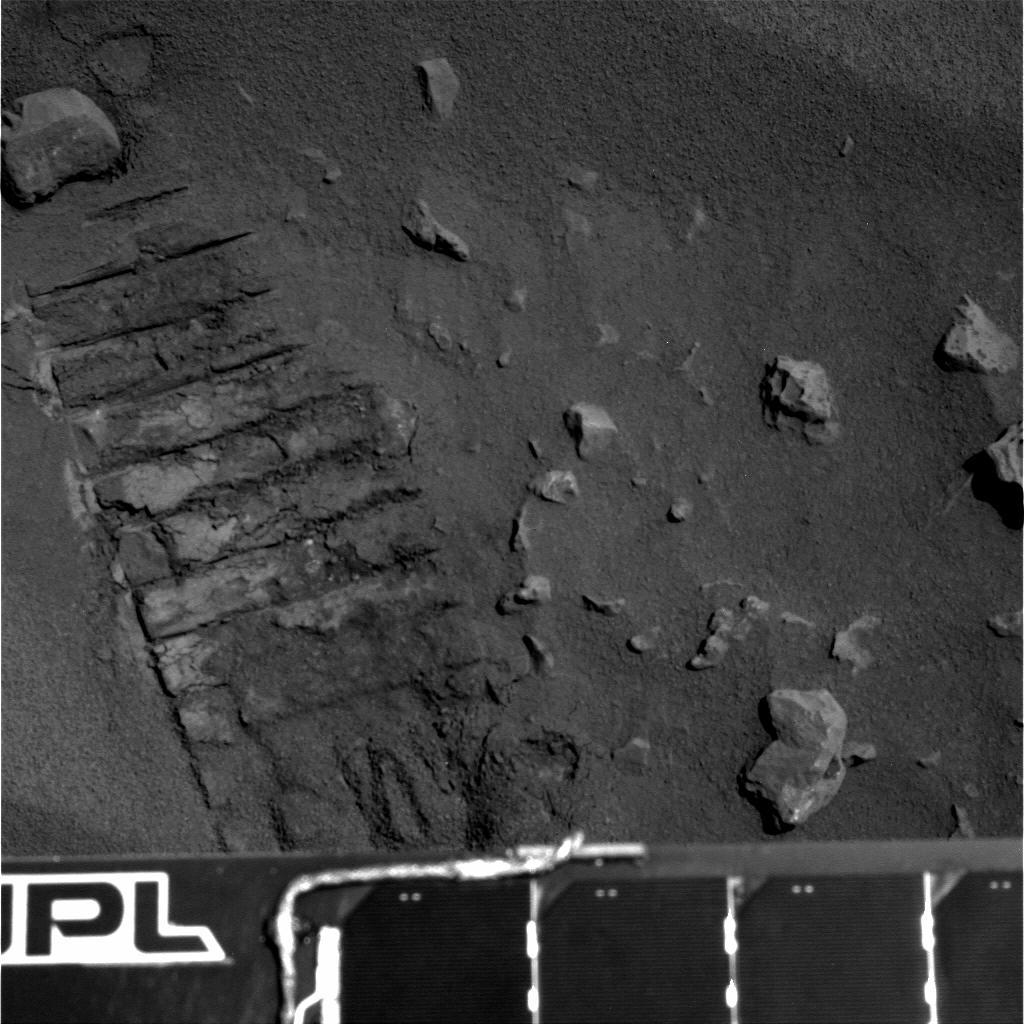
Terrain classes present: Background, Gravel / Sand / Soil, Rock, Shadow, Track